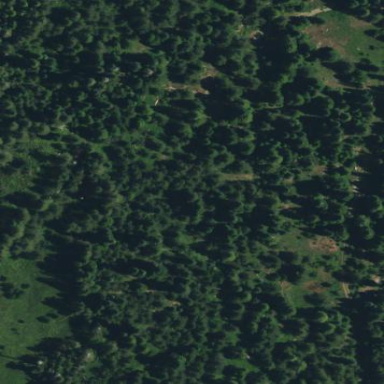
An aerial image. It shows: Wet meadow with woodland vegetation.